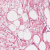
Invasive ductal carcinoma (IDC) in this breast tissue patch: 0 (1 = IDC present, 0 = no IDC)